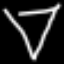
Label: diamond